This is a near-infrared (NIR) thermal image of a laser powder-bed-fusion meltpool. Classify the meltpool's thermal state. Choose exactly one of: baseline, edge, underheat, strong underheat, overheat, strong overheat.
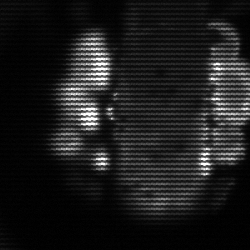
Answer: strong underheat